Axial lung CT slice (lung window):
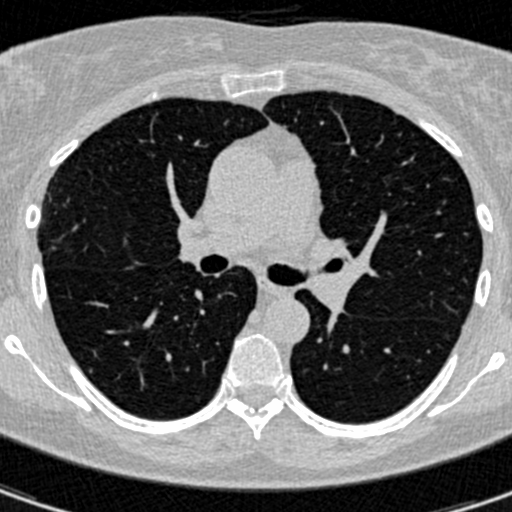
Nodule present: no